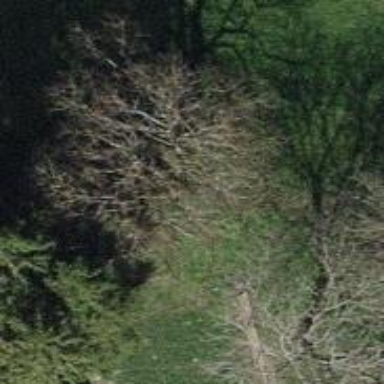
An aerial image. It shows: Single tag "natural: tree."